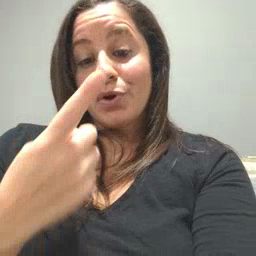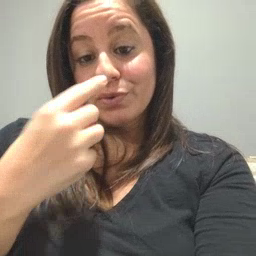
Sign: nose